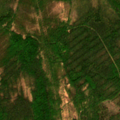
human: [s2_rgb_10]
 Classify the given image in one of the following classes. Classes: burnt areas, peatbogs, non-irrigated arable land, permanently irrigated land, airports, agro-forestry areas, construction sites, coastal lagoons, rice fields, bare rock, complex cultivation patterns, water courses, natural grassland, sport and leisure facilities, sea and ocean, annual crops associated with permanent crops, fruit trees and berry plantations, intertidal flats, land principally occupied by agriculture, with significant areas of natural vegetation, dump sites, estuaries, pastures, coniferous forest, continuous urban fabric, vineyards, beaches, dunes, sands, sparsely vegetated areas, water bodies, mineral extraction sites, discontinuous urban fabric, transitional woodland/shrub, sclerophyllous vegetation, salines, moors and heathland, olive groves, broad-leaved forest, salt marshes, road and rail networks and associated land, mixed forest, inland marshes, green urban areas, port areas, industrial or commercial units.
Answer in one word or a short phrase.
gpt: coniferous forest, mixed forest, transitional woodland/shrub